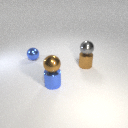
small blue metal cylinder below small brown metal sphere